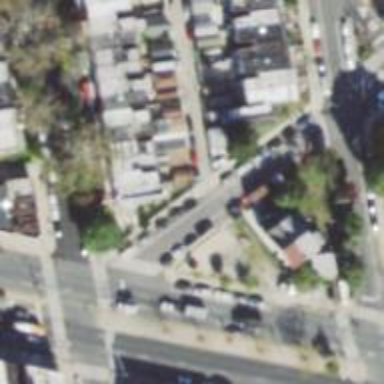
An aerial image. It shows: Alley classified as service road.